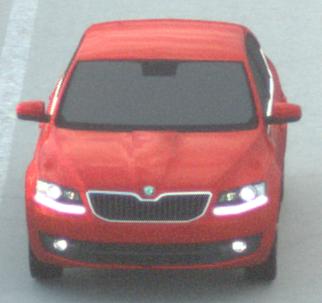
Make: Skoda
Model: Octavia 1.2 TSI
Detailed model: Octavia (III) Limousine
Model produced from: 2013/02
Model produced until: 2015/04
Doors: 5
Color: red
Road condition: dry road
Daytime: sunrise or sunset
Contrast: low contrast